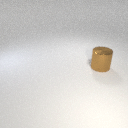
large brown metal cylinder